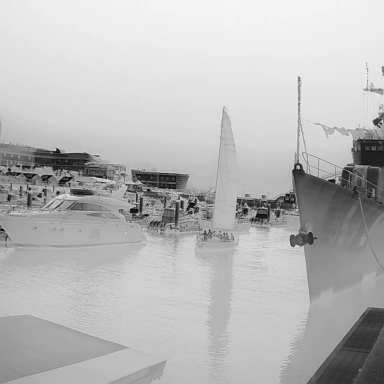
There are four canoes in the infrared image.